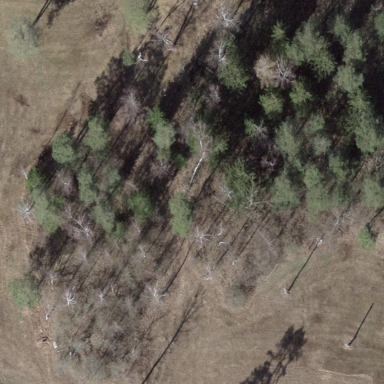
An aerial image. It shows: Mixed woodland with various types of leaves.